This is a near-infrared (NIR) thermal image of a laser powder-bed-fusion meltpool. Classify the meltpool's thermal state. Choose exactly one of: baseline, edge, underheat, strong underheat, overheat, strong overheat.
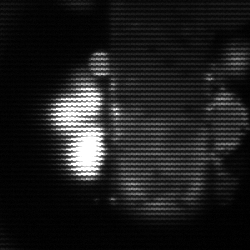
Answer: strong underheat